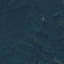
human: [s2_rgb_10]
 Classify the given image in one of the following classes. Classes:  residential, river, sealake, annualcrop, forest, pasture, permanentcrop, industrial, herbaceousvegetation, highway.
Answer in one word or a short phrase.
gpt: Forest